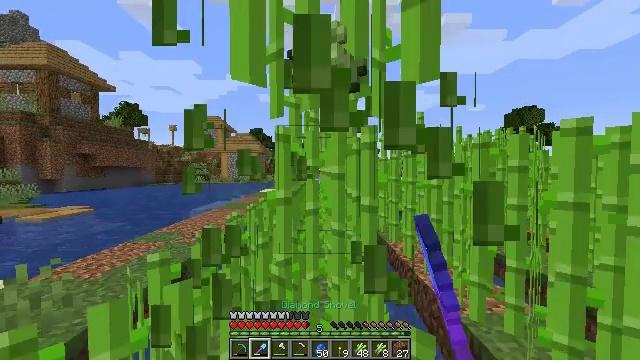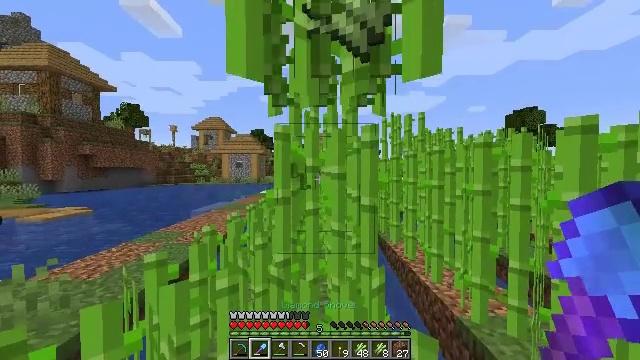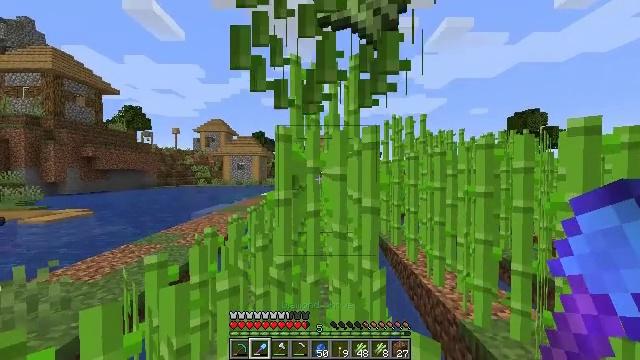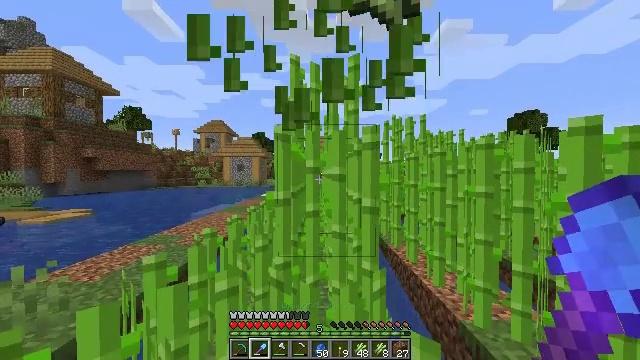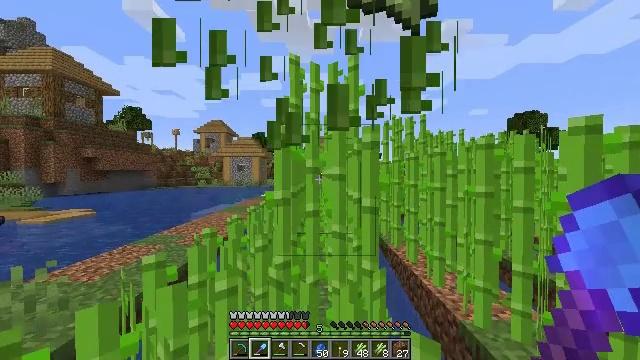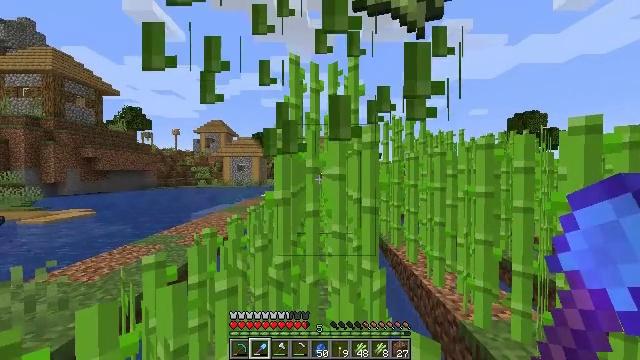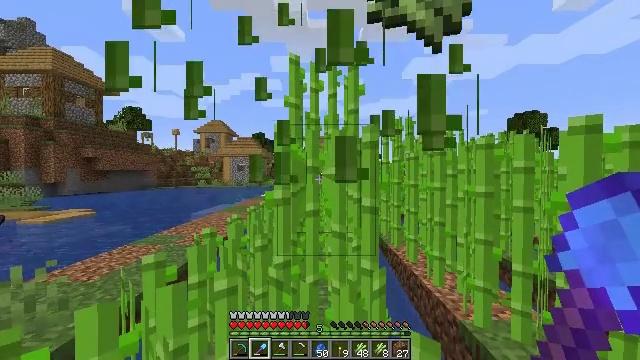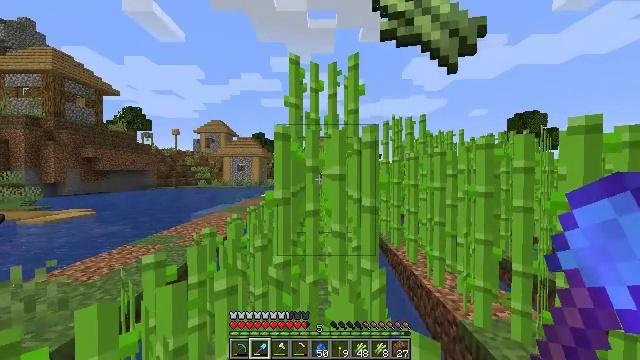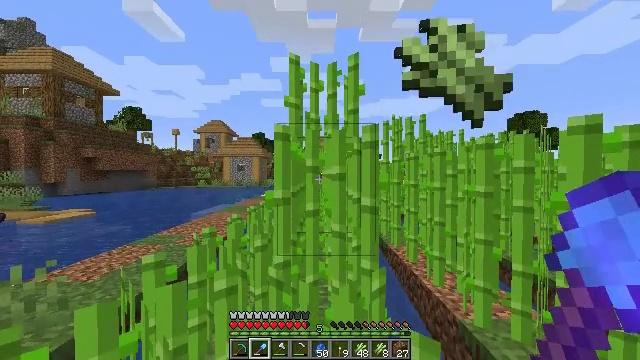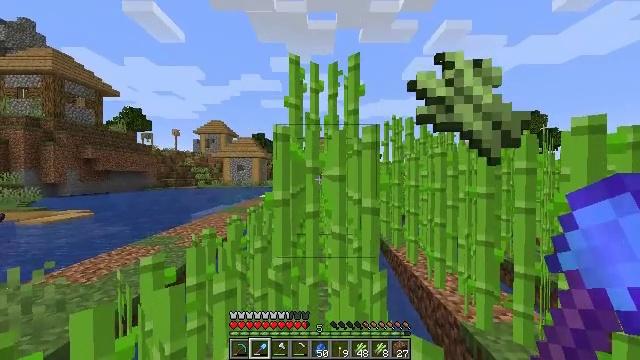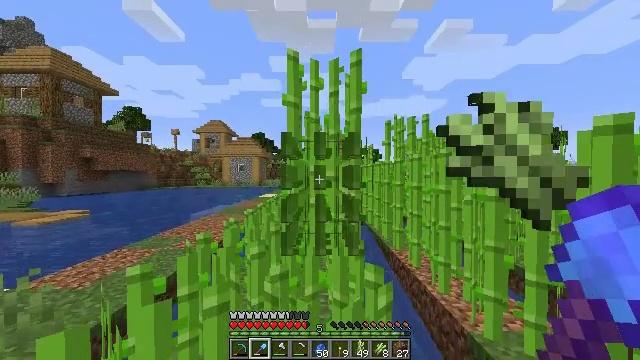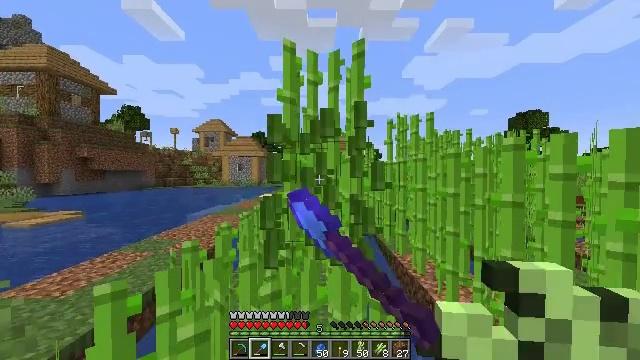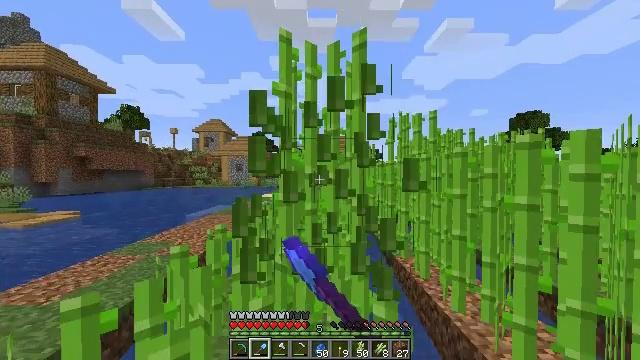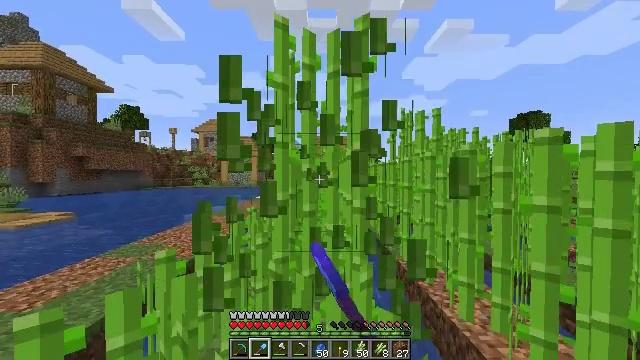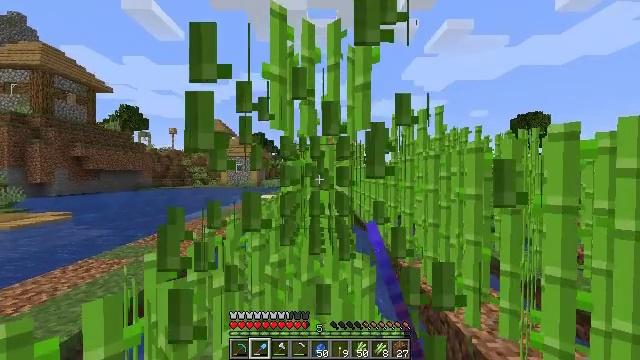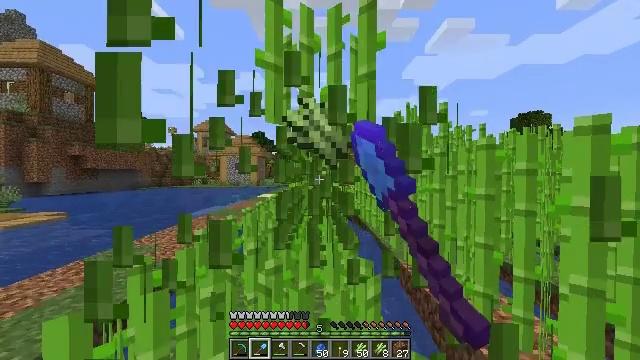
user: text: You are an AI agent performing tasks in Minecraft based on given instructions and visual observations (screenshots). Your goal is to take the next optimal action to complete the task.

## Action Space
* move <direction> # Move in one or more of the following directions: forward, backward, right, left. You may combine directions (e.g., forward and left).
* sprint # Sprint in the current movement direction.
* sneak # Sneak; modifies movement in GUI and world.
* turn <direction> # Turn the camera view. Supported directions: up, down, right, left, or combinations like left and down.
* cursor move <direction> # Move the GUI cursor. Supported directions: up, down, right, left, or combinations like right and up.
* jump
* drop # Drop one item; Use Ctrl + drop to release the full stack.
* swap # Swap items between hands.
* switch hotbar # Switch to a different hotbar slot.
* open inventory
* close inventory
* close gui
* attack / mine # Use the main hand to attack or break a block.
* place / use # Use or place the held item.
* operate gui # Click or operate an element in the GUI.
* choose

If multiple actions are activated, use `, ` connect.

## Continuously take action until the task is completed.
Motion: motion action
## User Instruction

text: Harvest sugar cane from the plant.
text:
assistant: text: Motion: no_op
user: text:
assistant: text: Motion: no_op
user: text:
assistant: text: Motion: no_op
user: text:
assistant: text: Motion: no_op
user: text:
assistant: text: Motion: no_op
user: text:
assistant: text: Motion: no_op
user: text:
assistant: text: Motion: no_op
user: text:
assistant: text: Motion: no_op
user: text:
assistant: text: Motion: move forward
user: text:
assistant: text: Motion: move forward, attack / mine
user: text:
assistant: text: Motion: move forward, attack / mine
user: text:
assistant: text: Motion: move forward, attack / mine
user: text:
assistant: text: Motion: move forward, attack / mine
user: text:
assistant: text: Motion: move forward, attack / mine
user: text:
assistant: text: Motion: move forward, attack / mine
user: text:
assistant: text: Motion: move forward, attack / mine
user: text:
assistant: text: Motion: move forward, attack / mine
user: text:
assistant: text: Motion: attack / mine
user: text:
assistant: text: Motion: attack / mine
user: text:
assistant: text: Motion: attack / mine
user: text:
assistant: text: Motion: no_op
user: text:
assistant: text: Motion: no_op
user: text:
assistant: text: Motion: no_op
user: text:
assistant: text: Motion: no_op
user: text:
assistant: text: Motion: move forward
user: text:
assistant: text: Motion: move forward
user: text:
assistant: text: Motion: move forward
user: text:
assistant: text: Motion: move forward and move right
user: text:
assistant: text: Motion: move forward and move right, turn left
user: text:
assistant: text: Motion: move forward and move right